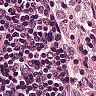
Metastatic tissue present: no